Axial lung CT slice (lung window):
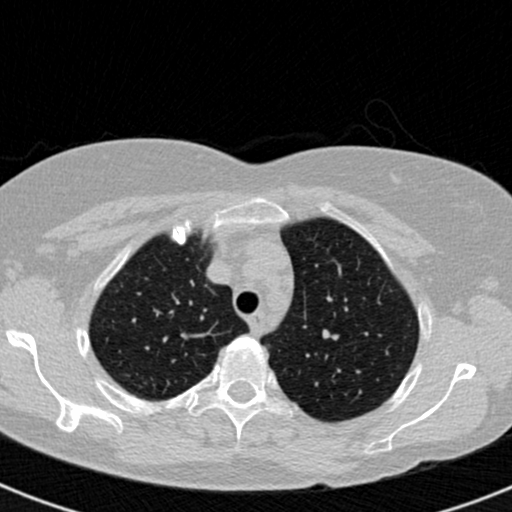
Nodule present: no